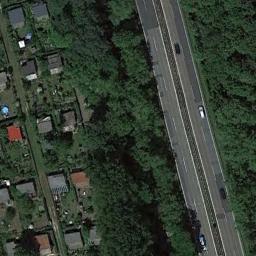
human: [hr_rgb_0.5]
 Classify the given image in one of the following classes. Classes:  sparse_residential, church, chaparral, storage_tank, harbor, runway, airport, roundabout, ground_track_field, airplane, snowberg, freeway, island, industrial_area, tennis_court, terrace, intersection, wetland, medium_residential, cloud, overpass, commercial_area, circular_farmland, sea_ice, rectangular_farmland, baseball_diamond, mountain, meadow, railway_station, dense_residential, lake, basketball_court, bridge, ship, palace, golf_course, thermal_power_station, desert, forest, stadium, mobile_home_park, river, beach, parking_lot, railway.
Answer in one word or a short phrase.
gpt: freeway